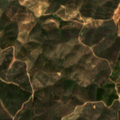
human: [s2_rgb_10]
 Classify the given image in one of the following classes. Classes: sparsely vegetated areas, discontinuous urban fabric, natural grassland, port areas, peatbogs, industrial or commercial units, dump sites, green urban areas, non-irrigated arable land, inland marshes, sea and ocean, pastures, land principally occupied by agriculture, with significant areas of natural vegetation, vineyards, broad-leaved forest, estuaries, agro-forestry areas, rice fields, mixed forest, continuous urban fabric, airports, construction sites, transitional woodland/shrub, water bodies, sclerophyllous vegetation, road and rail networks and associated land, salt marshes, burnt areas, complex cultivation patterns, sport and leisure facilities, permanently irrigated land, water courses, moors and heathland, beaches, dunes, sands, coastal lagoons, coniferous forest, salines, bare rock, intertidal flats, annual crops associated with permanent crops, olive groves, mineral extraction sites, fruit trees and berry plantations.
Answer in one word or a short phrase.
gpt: sclerophyllous vegetation, transitional woodland/shrub